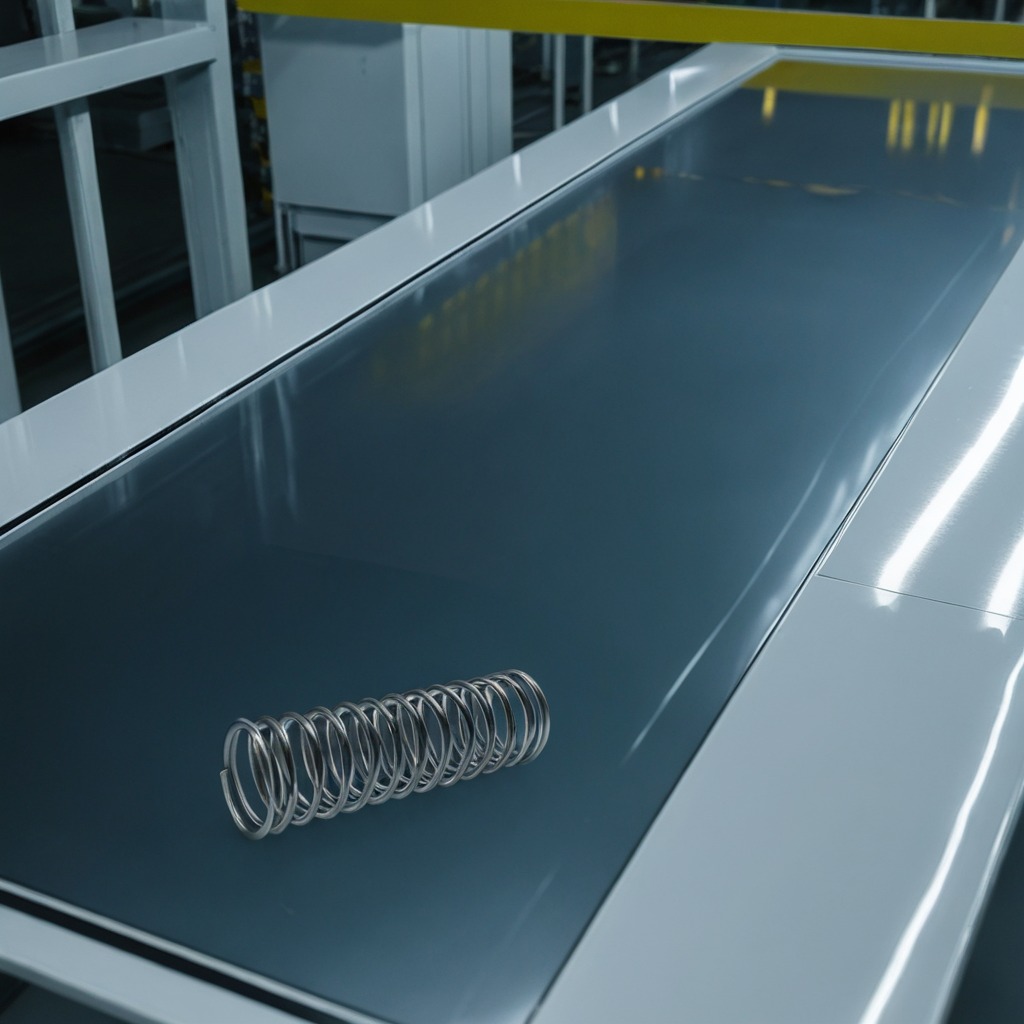
A coiled metal spring is lying on a high-gloss table in a ship maintenance bay industrial lighting.